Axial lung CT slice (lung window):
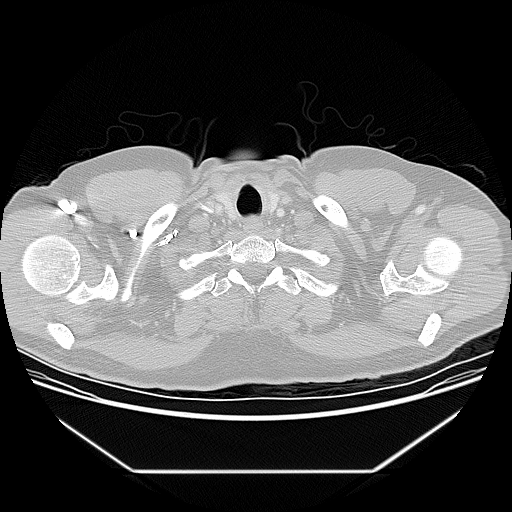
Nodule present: no